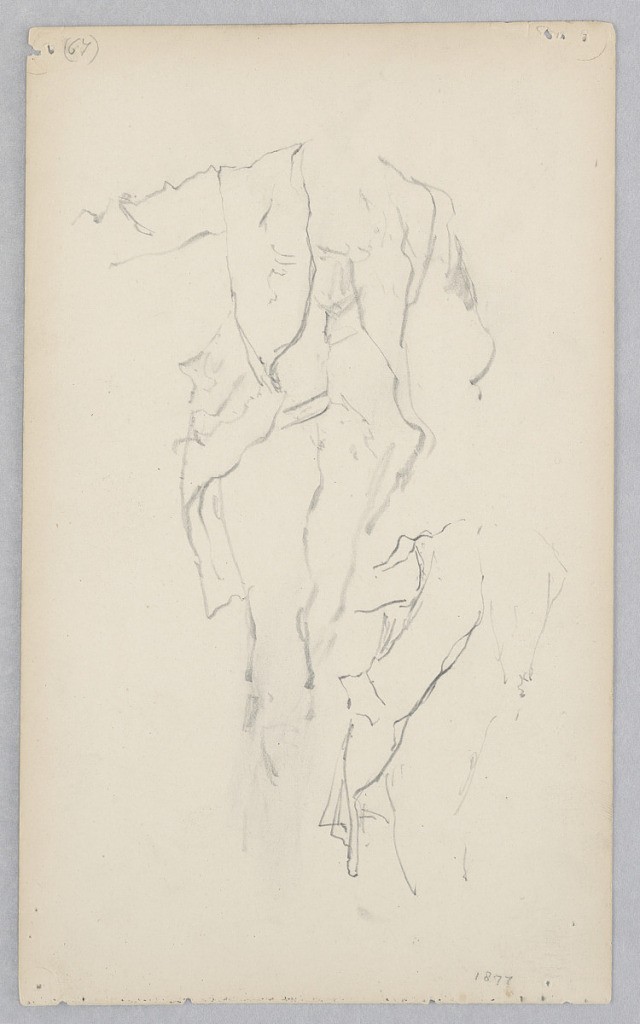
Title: Man
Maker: Robert Frederick Blum, American, 1857–1903
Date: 1876–1877
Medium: Graphite on wove paper
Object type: Drawing
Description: Sketch of a male figure dressed in a uniform with long waistcoat and short pants.